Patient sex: F
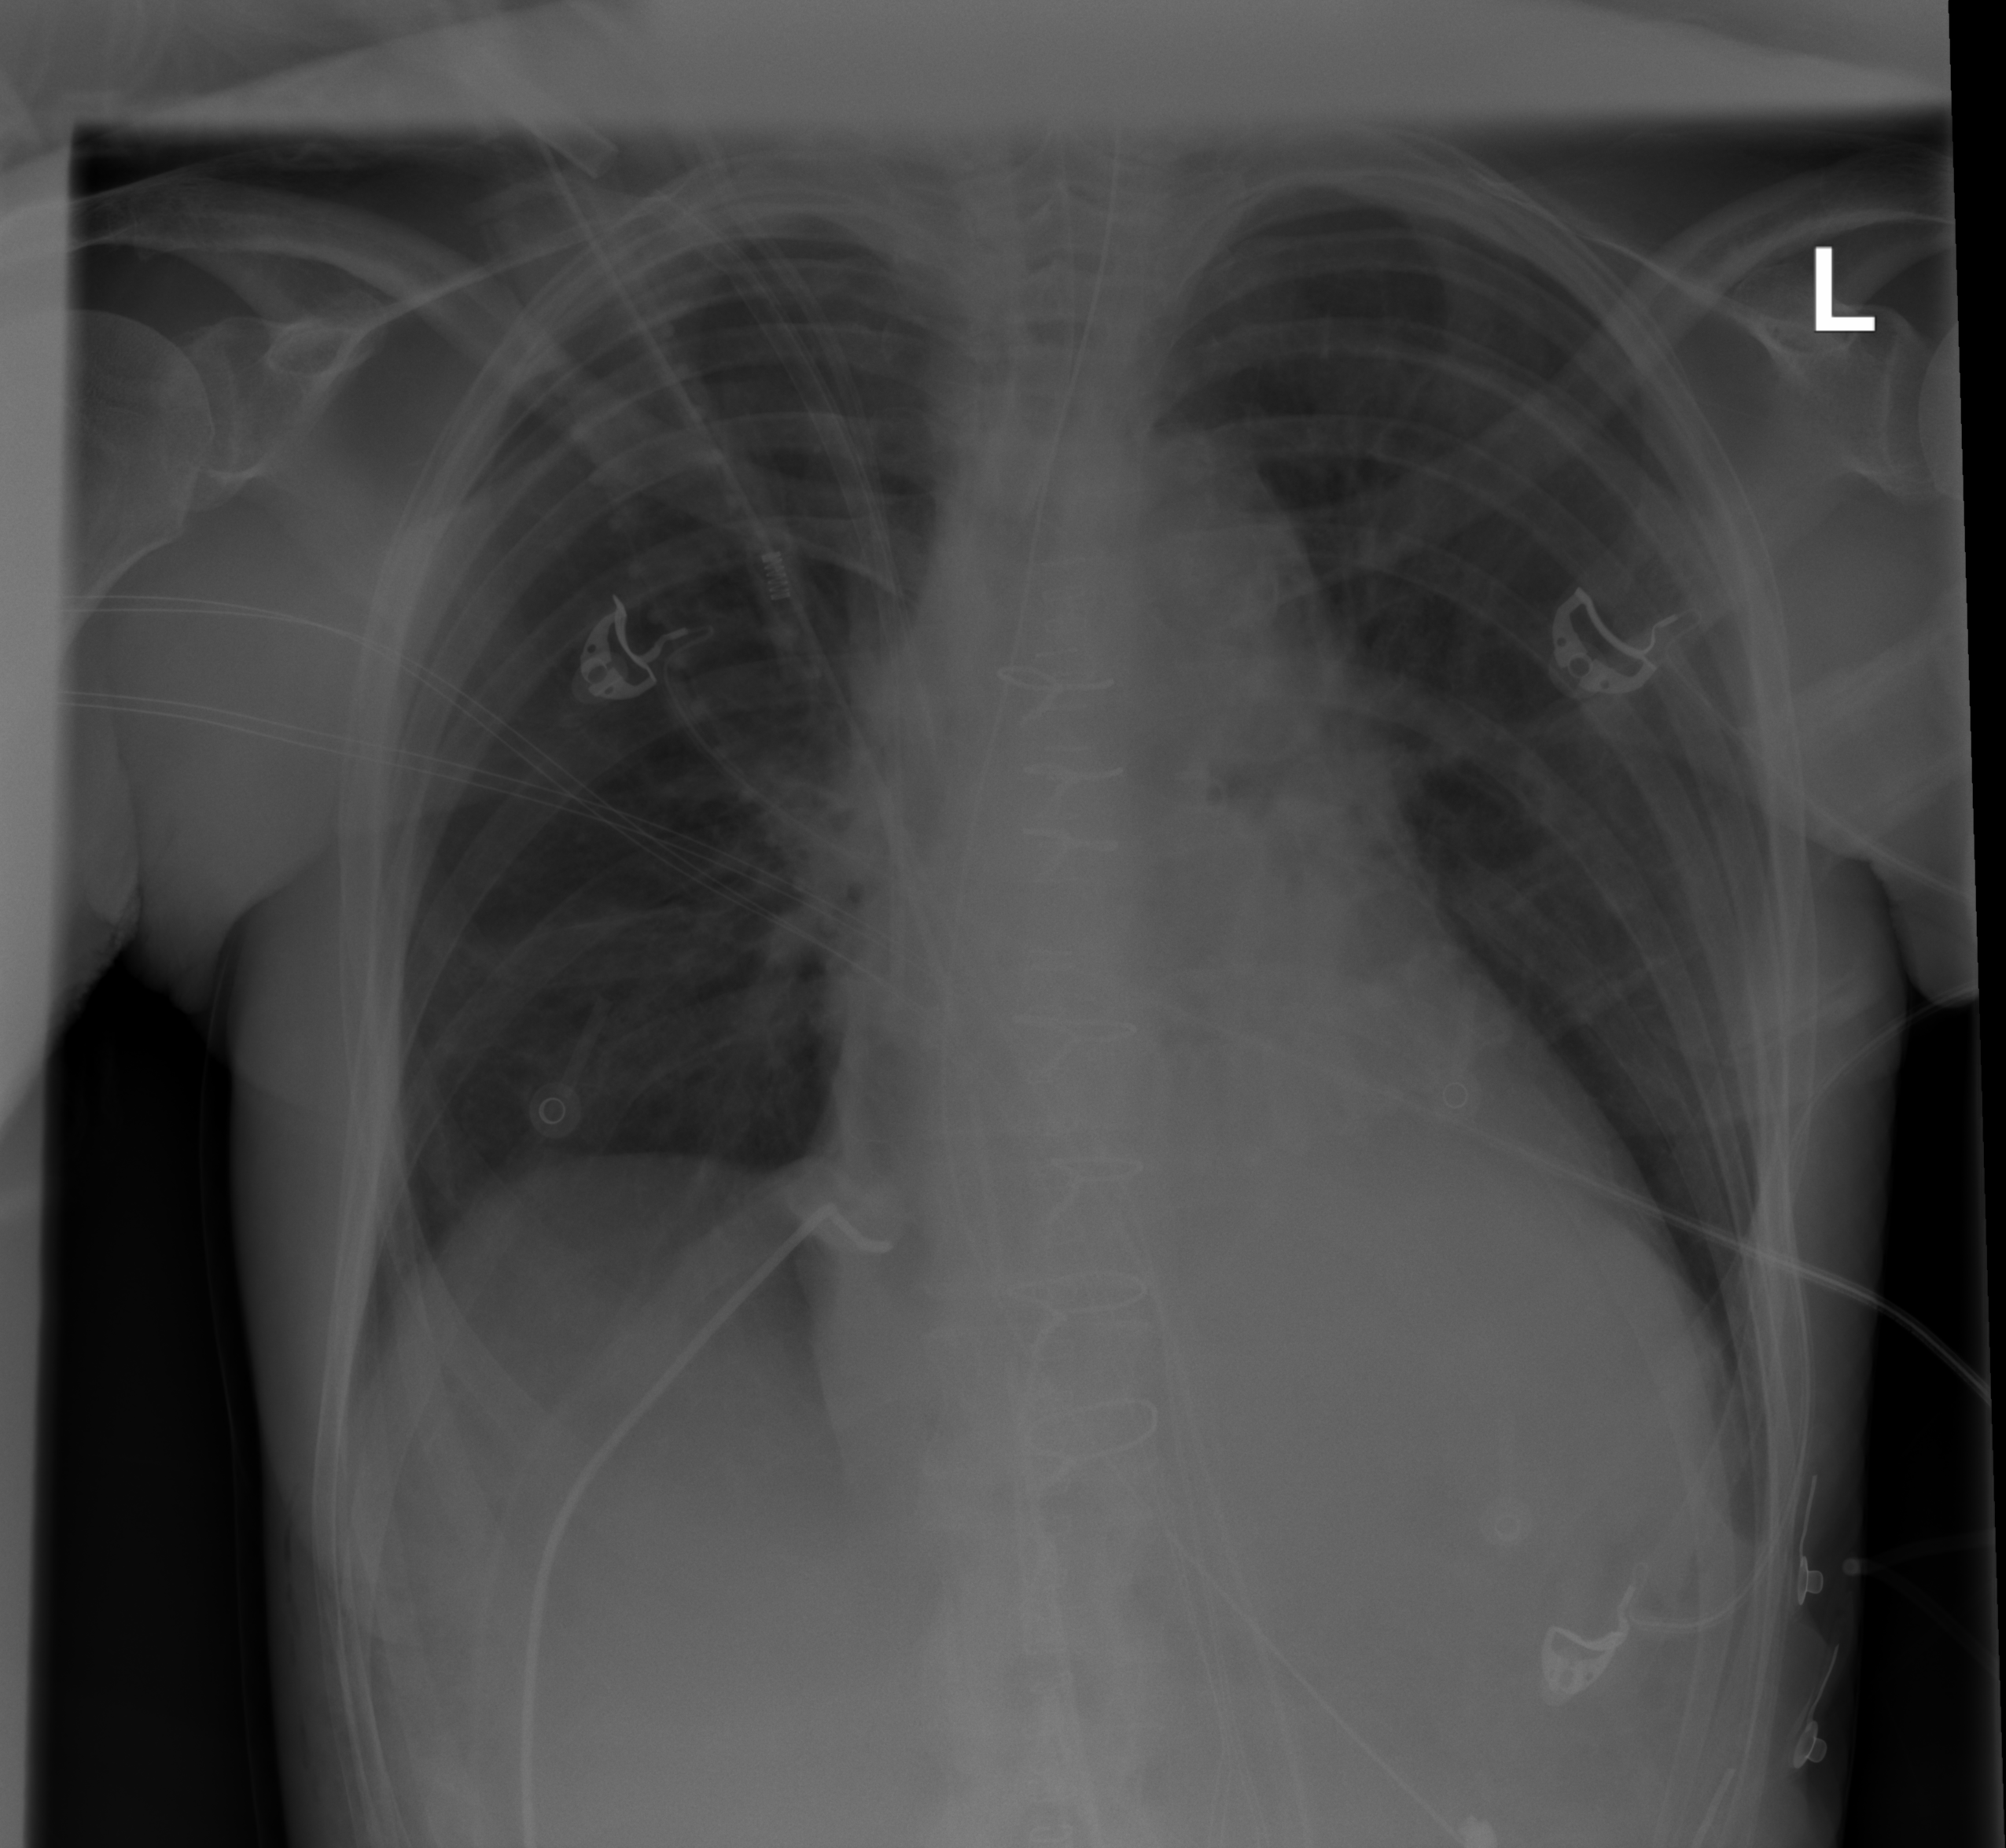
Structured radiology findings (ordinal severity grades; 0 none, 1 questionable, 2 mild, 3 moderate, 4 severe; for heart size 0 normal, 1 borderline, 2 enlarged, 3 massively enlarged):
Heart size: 2
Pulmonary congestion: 1
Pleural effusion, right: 0
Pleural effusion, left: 0
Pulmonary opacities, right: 0
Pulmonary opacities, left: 0
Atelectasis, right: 0
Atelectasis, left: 0